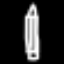
Label: pencil